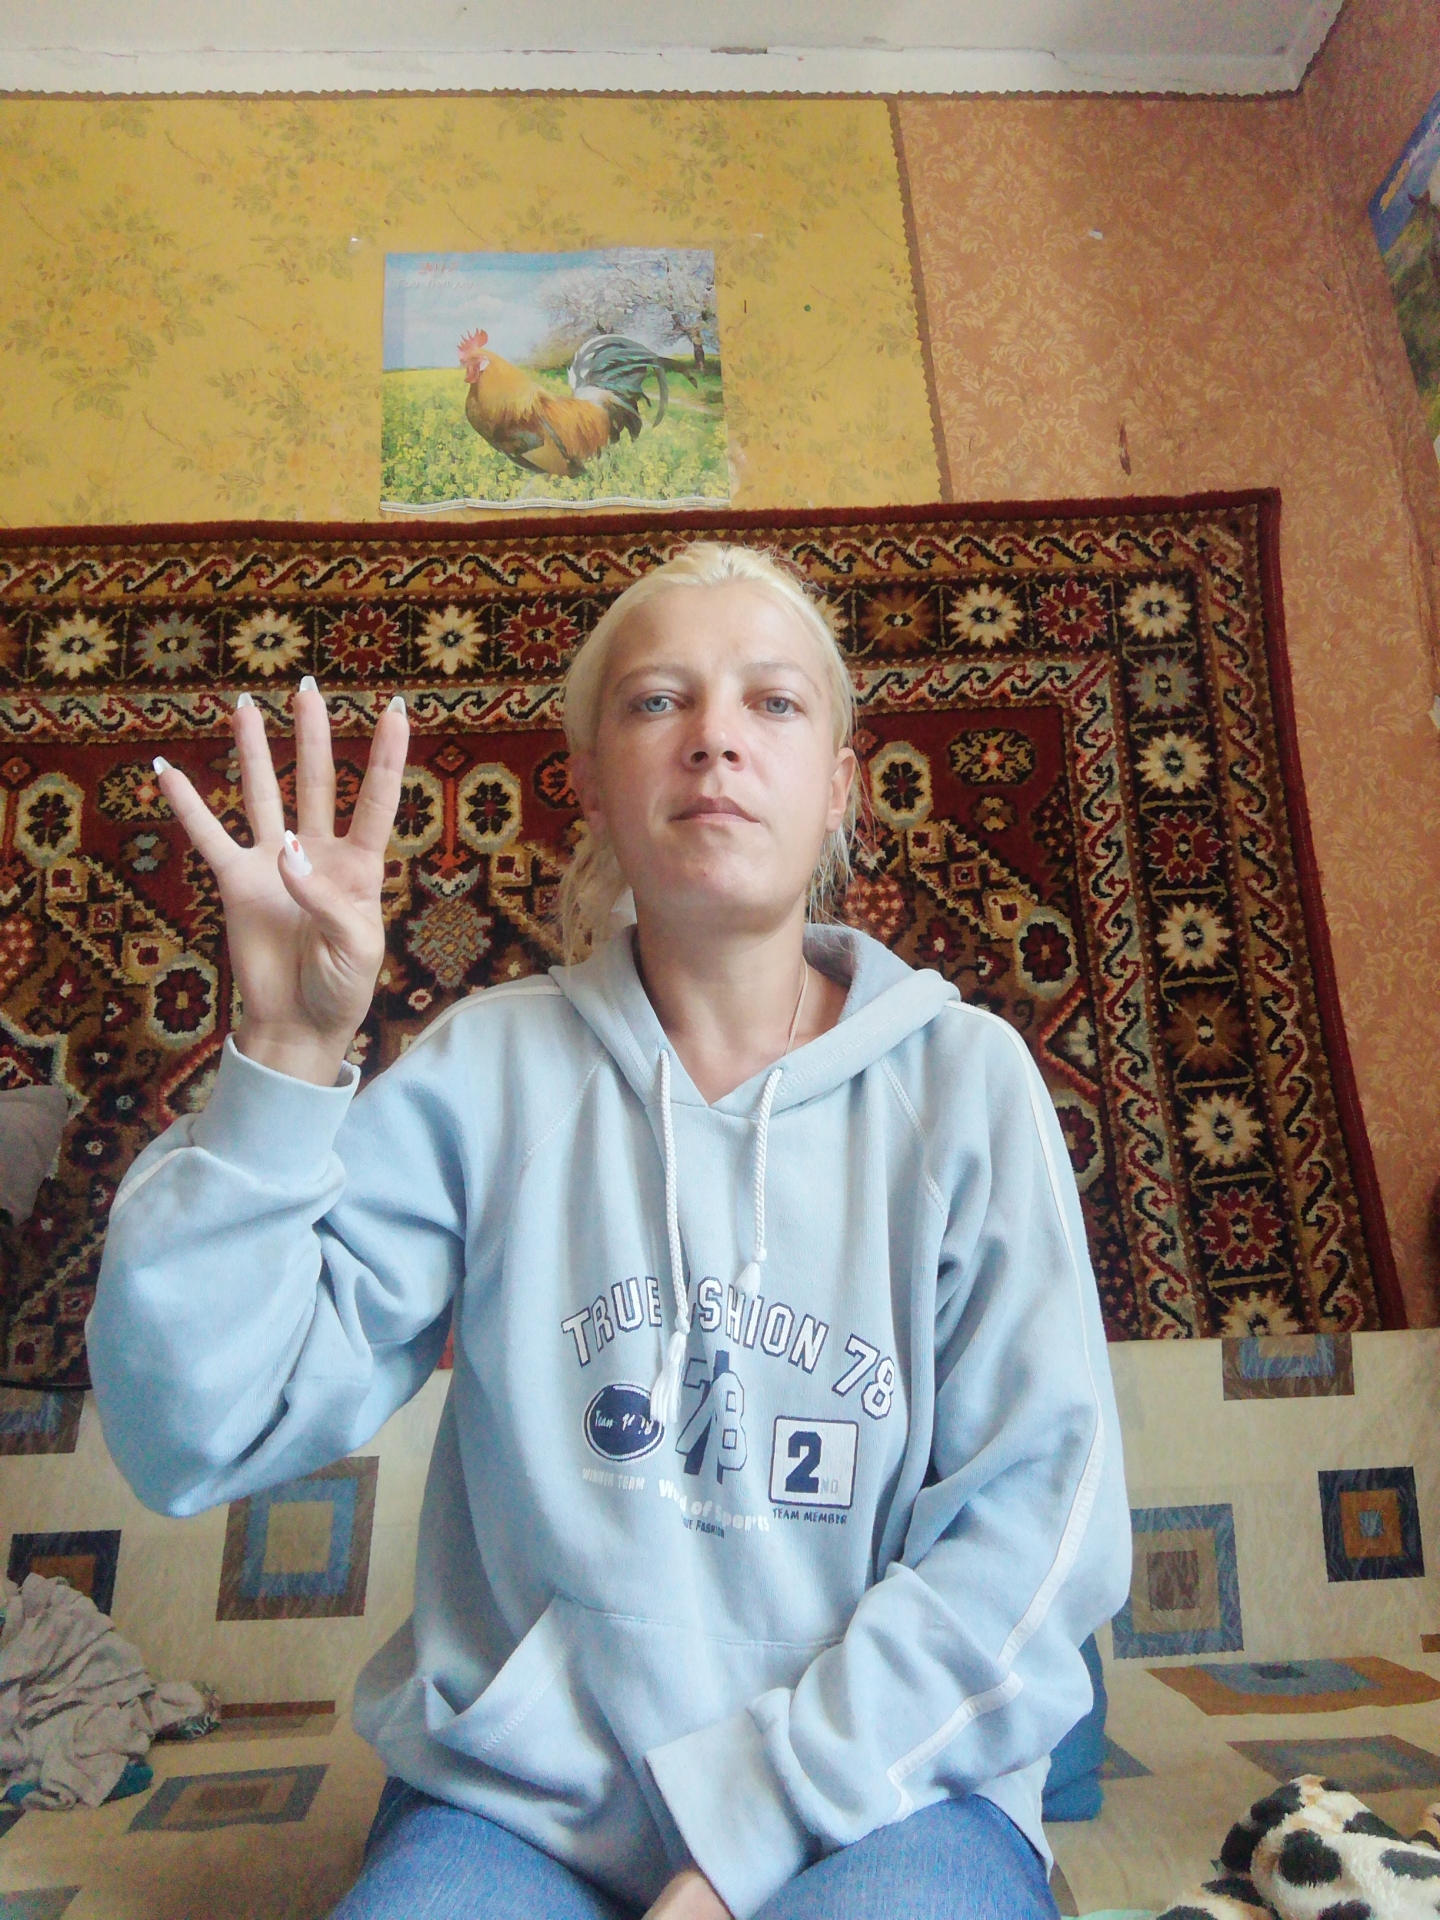
Label: clear